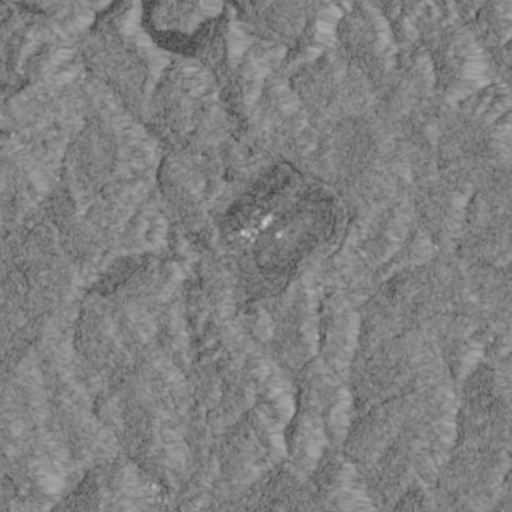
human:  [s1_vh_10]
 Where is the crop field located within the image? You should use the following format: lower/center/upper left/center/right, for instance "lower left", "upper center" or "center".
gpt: The crop field is located in the lower right of the image.
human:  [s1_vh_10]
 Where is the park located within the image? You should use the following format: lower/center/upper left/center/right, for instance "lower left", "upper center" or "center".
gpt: The park is located in the upper left of the image.
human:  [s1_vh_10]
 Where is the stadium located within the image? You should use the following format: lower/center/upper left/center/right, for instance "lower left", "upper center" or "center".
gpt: The stadium is located in the upper center of the image.
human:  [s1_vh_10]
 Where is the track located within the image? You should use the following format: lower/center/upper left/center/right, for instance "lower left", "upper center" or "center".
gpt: The track is located in the center of the image.
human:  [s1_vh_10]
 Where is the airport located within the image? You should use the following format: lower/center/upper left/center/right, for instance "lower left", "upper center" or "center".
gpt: There is no airport in the image.

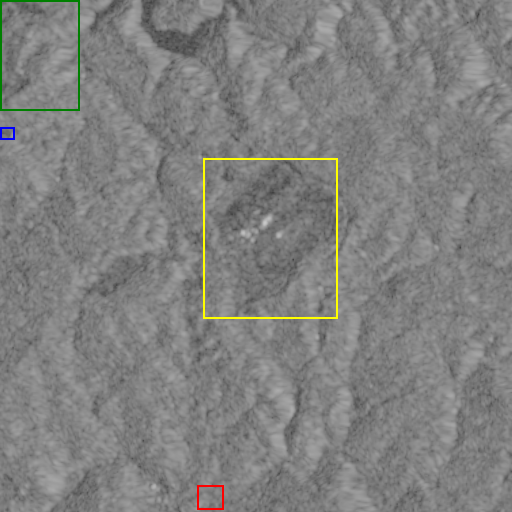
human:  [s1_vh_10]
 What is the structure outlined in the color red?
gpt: The structure outlined in red is a crop field.
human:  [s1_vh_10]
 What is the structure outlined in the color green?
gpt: The structure outlined in green is a park.
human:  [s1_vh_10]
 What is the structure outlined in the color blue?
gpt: The structure outlined in blue is a parking lot.
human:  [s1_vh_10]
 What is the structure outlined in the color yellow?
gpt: The structure outlined in yellow is a stadium.
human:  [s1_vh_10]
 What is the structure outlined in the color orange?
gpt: There is no orange outline.